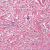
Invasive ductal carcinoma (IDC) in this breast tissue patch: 0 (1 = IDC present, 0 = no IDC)